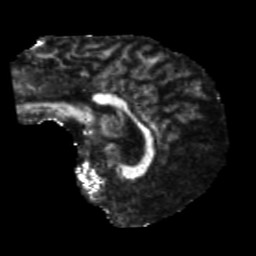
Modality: FA
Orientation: sagittal
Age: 51
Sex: male
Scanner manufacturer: siemens
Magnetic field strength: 3 T
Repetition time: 5.25 s
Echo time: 0.08 s